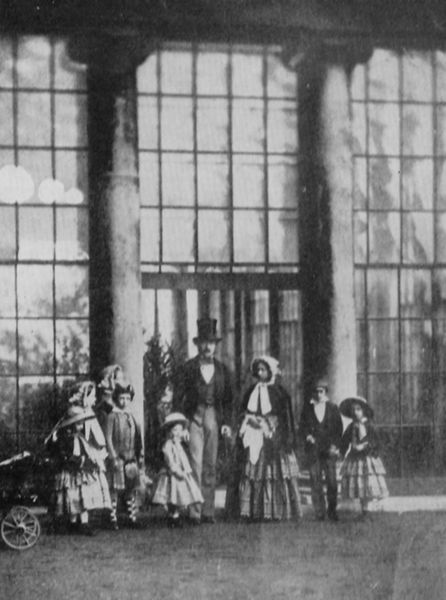
Titel: Die königliche Familie
Künstler: Roger Fenton
Standort: Bath
Institution: The Royal Photographic Society
Schlagwörter: dunkel, gruppe, mann, weiß, bäume, menschen, mädchen, fenster, frankreich, frau, glas, grau, hut, hüte, kleid, kleider, lampen, licht, schwarz, säule, säulen, tür, dame, gebäude, haus, haube, rock, schleife, zylinder, alt, anzug, jacke, architektur, falten, herr, porträt, spiegelung, busch, boden, familie, familienporträt, kind, mutter, vater, pflanzen, karren, kinder, räder, deutschland, federbusch, fassade, röcke, jungen, knaben, russland, klein, türe, ausflug, kutsche, speichen, röckchen, rad, wagen, abfahrt, frack, maskerade, kopftuch, junge, warten, gehrock, weste, flieder, lichtreflexe, foto, fotografie, photographie, strümpfe, eingang, knabe, palast, scheiben, scheibe, schwarz weiss, bahnhof, kugeln, hauben, kapitelle, photo, biedermeier, glasfenster, ionisch, reise, glastür, sechs, kinderwagen, fotographie, glasfassade, glaspalast, weltausstellung, töchter, sohn, glasfront, familienportrait, söhne, zar, russisch, glashaus, bäffchen, vorplatz, kämpferplatte, säulenpaar, kristallpalast, dokumentation, faltenröcke, lange röcke, mann und frau, maskierung, fabrikbesitzer, kugelleuchten, söhne töchter, weite röcke, t+r, vater mutter